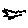
Label: zigzag